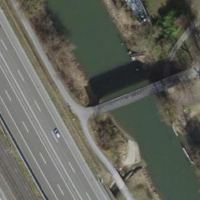
EUNIS habitat code: 57
Species observed at this site:
Corvus corone
Cyanistes caeruleus
Sturnus vulgaris
Streptopelia decaocto
Passer domesticus
Buteo buteo
Sylvia atricapilla
Columba palumbus
Chroicocephalus ridibundus
Phalacrocorax carbo
Phylloscopus collybita
Cygnus olor
Parus major
Hirundo rustica
Milvus migrans
Pica pica
Prunus spinosa
Columba livia
Delichon urbicum